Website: macys
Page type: customer-info-address
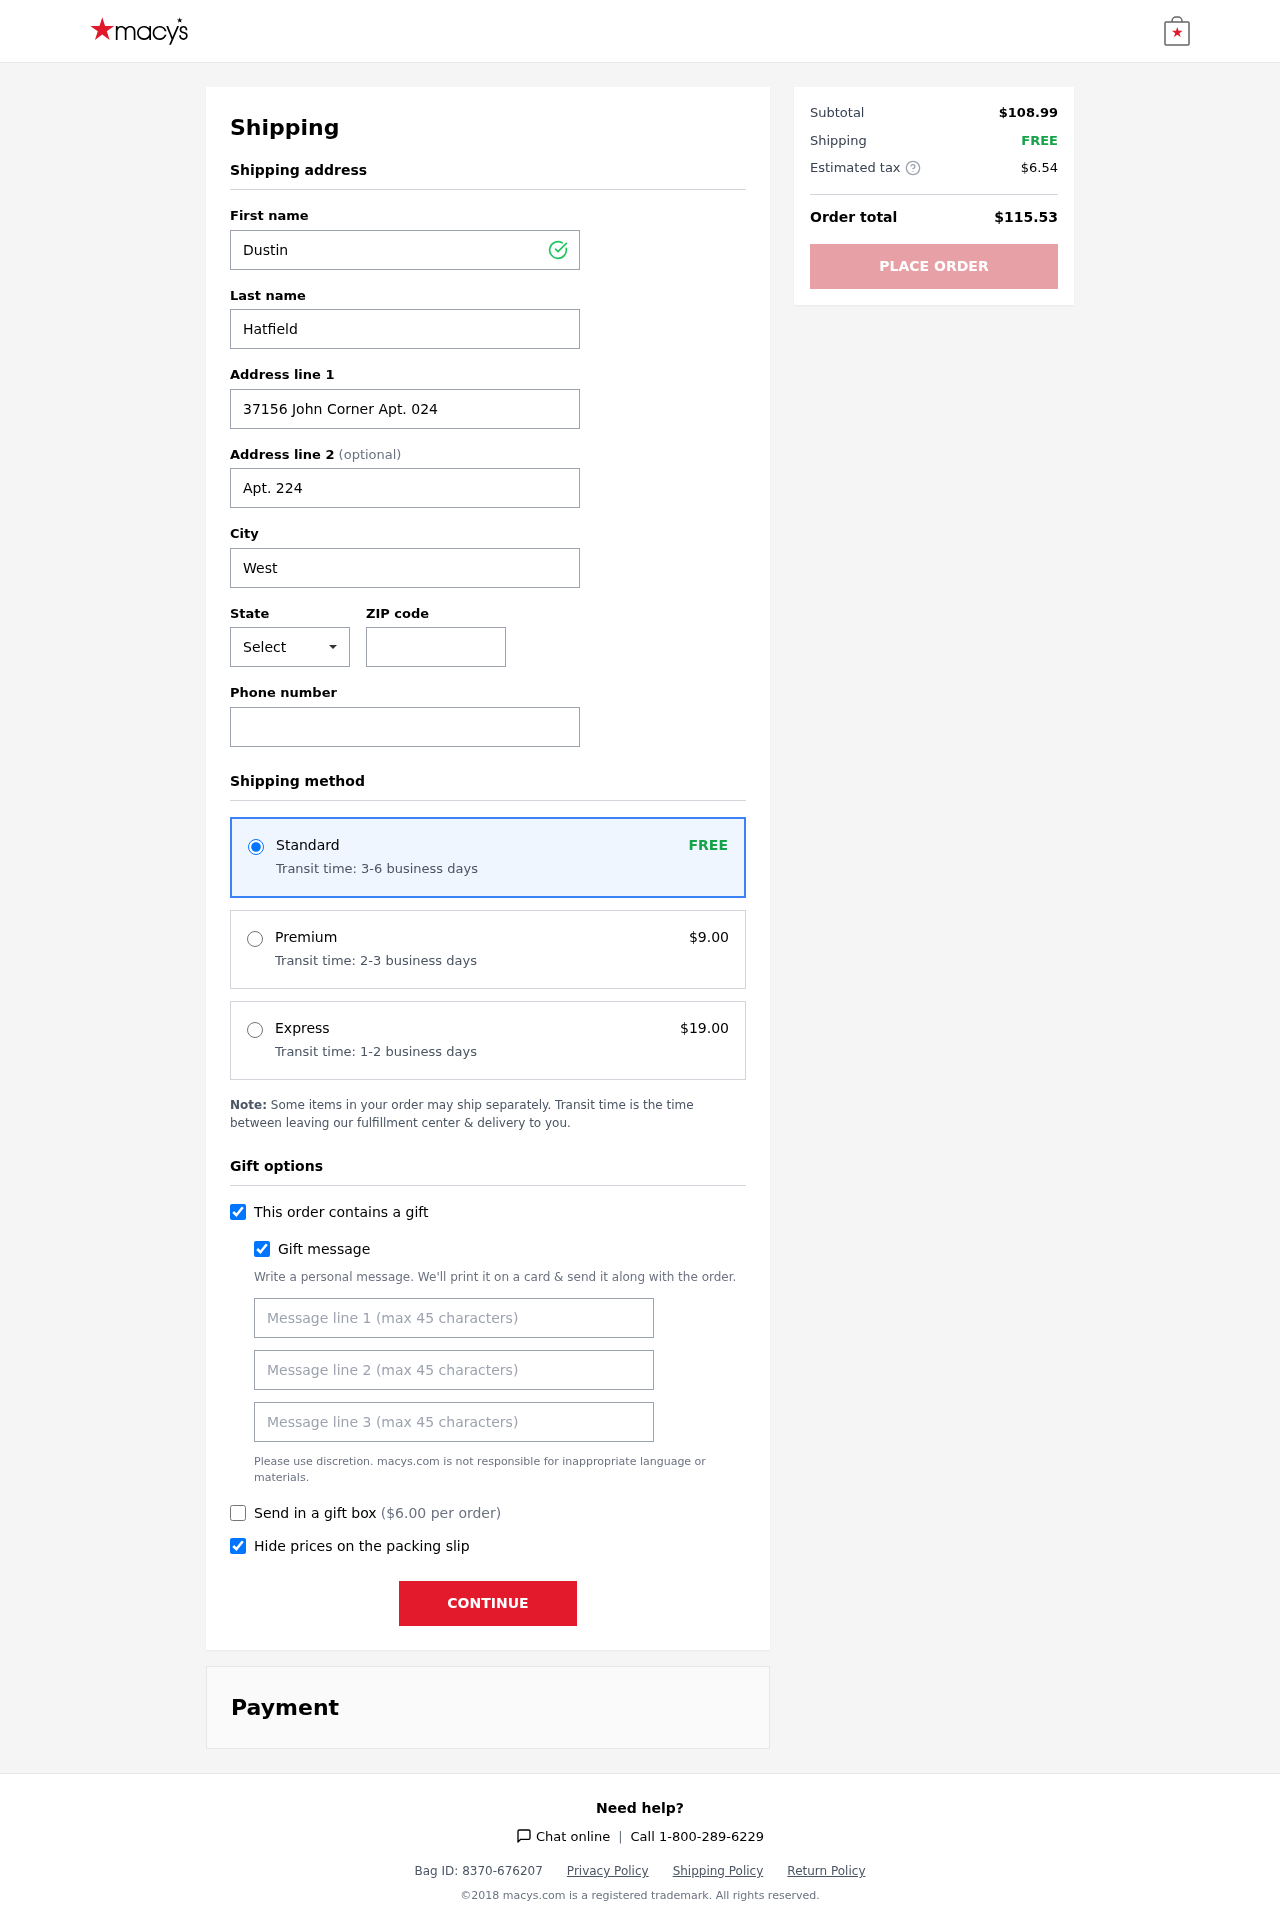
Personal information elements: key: PII_CITY
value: West James
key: PII_FIRSTNAME
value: Dustin
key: PII_GIFT_MESSAGE
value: Hey Christopher, I thought these would keep your hands warm while you’re out enjoying the chilly days ahead! Perfect for those long walks or coffee runs. Hope you like them!  Dustin
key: PII_LASTNAME
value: Hatfield
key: PII_PHONE
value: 9536749154
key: PII_POSTCODE
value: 03962
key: PII_STATE_ABBR
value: AR
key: PII_STREET
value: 37156 John Corner Apt. 024
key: PII_STREET2
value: Apt. 224
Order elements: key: ORDER_SHIPPING_STANDARD
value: FREE
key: ORDER_SHIPPING_STANDARD_TIME
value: Transit time: 3-6 business days
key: ORDER_SHIPPING_PREMIUM
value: $9.00
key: ORDER_SHIPPING_PREMIUM_TIME
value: Transit time: 2-3 business days
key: ORDER_SHIPPING_EXPRESS
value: $19.00
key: ORDER_SHIPPING_EXPRESS_TIME
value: Transit time: 1-2 business days
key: ORDER_GIFT_BOX_FEE
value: $6.00
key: ORDER_SUBTOTAL
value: $108.99
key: ORDER_SHIPPING_COST
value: FREE
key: ORDER_TAX
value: $6.54
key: ORDER_TOTAL
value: $115.53